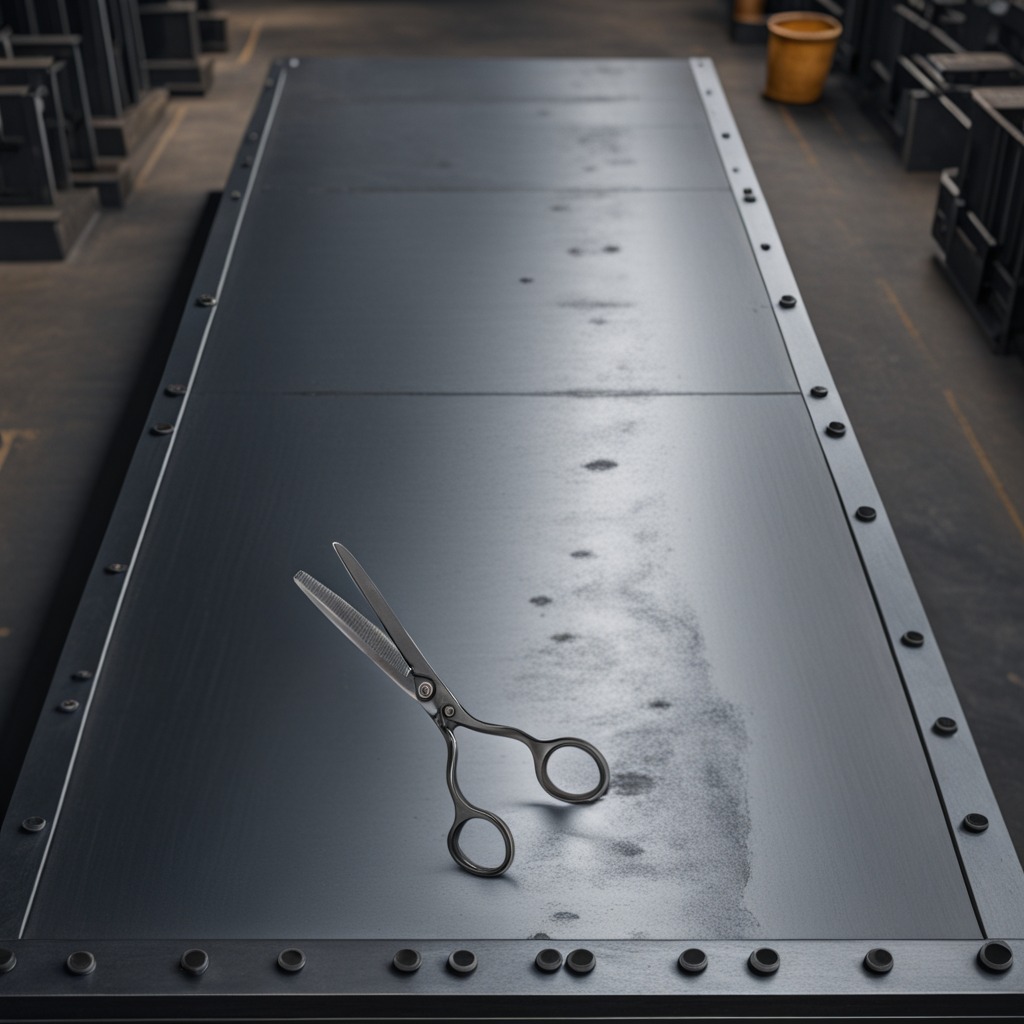
A scissor is lying on the cold steel table in a mining workshop.